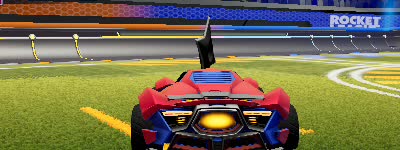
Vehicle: werewolf